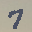
Label: 7